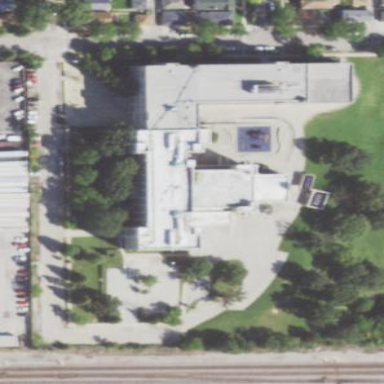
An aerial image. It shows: School.